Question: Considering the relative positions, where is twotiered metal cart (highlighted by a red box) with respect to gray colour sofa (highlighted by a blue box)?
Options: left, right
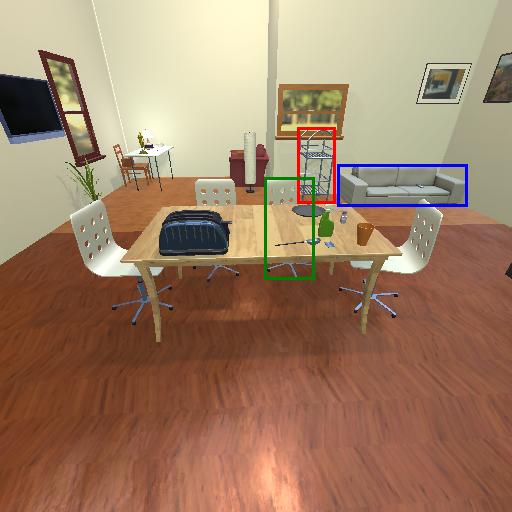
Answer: left